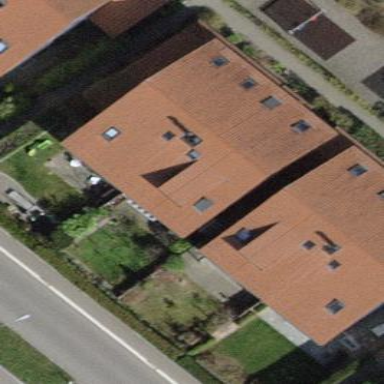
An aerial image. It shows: Terrace building.